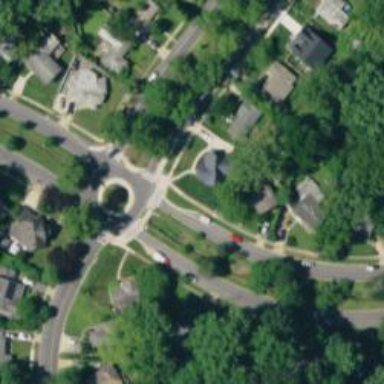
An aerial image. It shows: Marked crossing on the road.